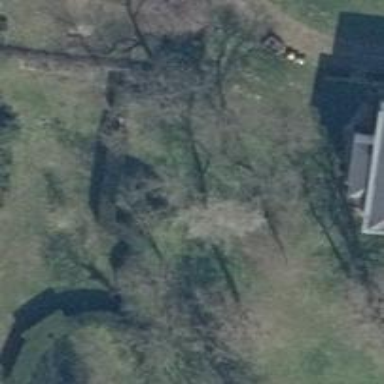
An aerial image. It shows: Beautiful tree in nature.